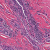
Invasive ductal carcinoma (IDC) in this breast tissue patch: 0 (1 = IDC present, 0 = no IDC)